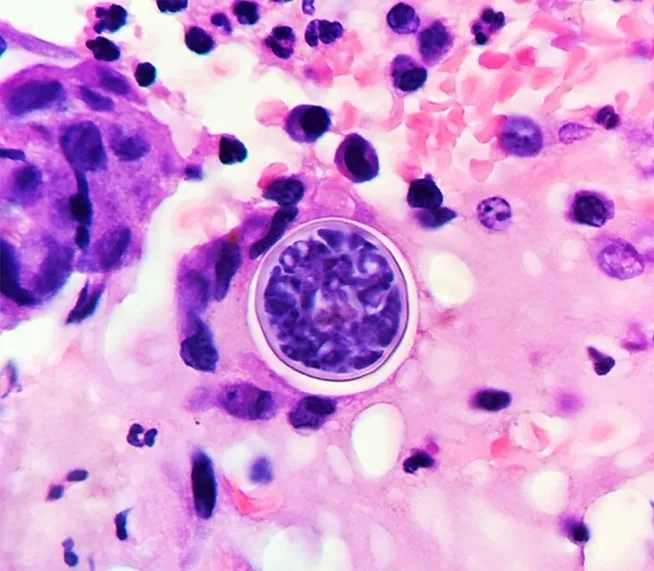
Coccidioidal spherule (30 microm), thick walled, with active segmentation and endosporulation, surrounded by granulomatous tissue seen on light microscopy (H&E staining) from tissue biopsy of the cutaneous nodule. This figure appears in color at www. ajtmh. org.
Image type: pathology (h&e)